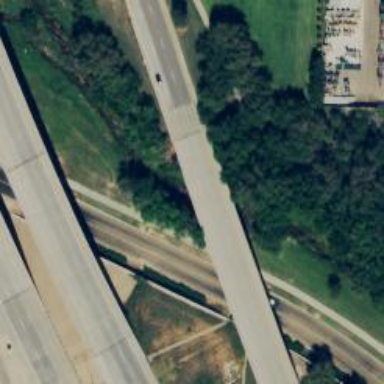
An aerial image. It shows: Secondary road with frontage road crossing bridge.